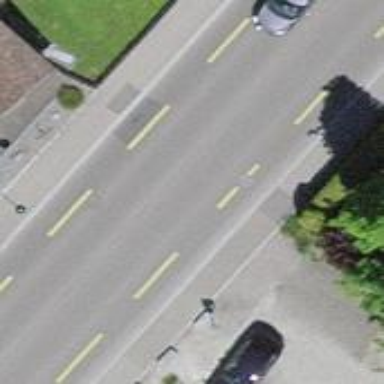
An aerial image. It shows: Secondary road with asphalt surface and dedicated cycle lane.